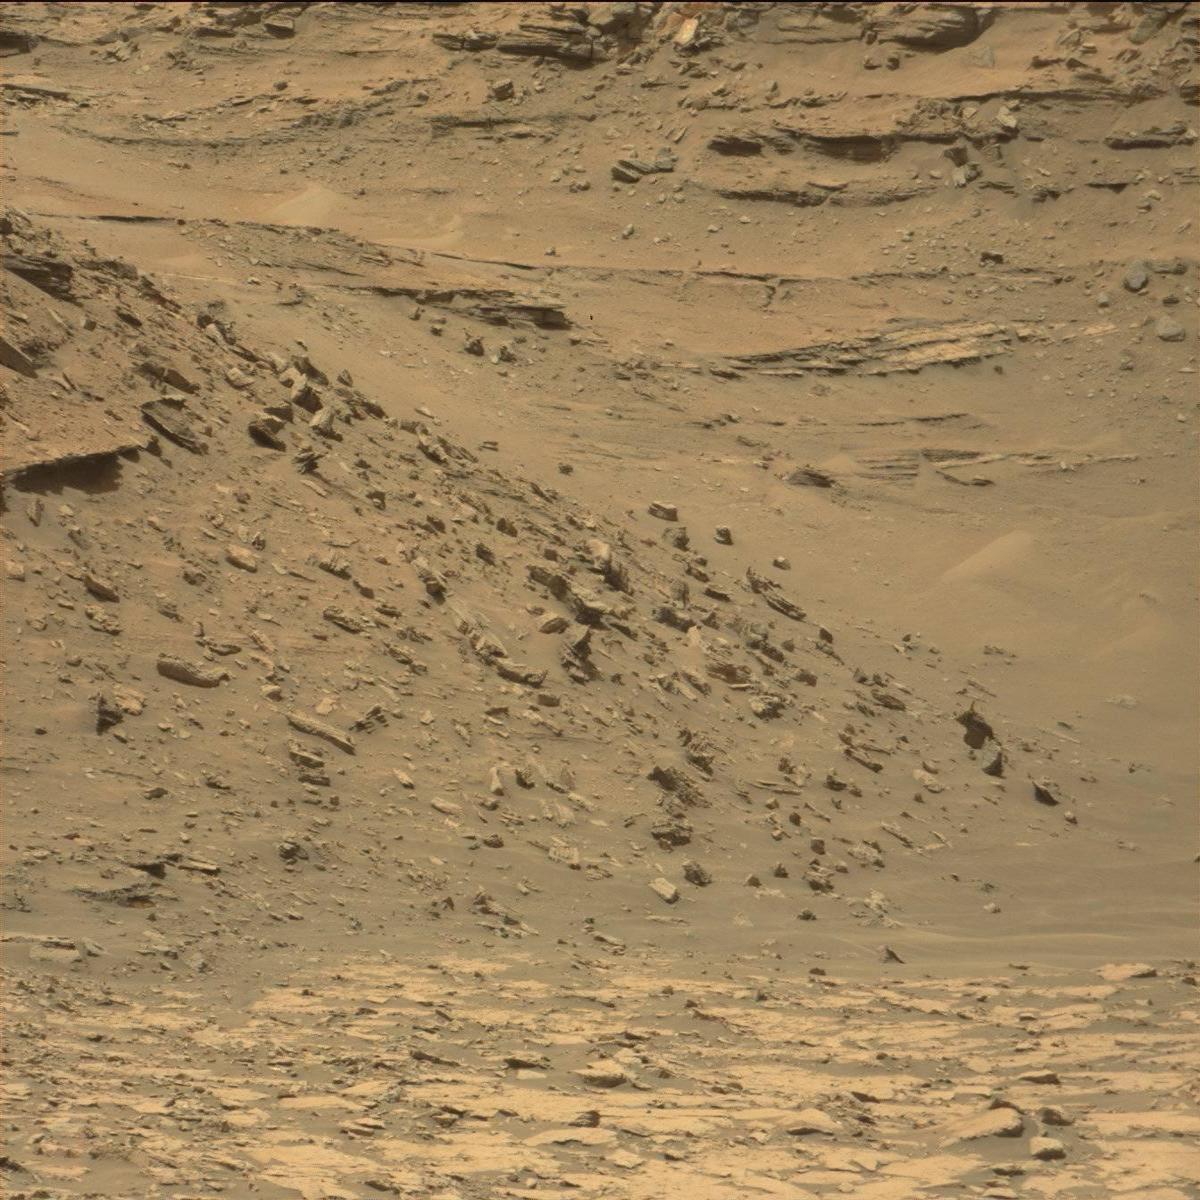
Terrain classes present: Bedrock, Sand / Soil